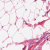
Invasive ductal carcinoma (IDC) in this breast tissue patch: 0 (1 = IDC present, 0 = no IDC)